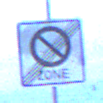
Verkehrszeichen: EndeEingeschraenktesHalteverbotZone
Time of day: Dawn
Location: Outdoor (Urban)
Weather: PartlyCloudy
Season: NotSpecified
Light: Natural